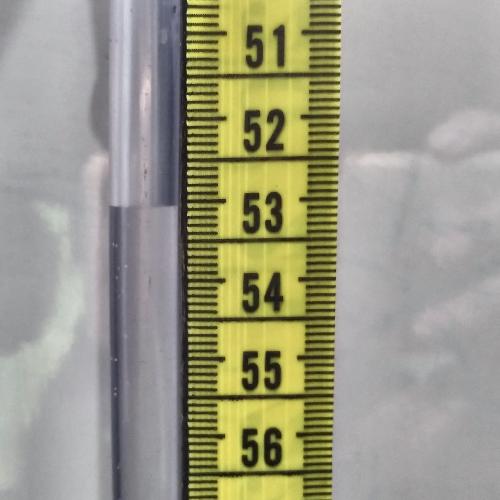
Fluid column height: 53.1 cm